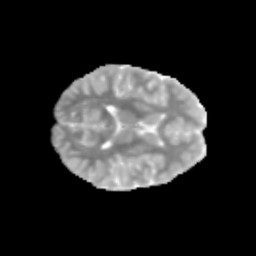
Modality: MD
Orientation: axial
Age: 10
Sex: female
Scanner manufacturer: siemens
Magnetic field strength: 3 T
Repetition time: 3.8 s
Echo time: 0.07 s